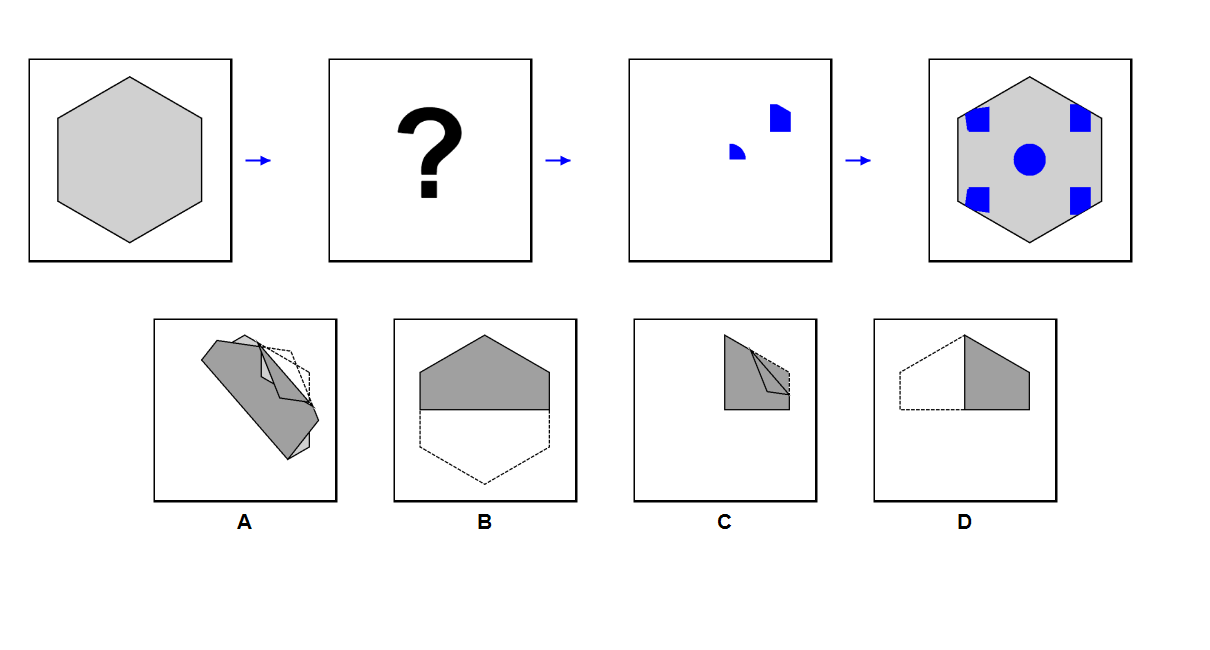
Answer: A